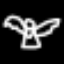
Label: angel